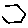
Label: hexagon